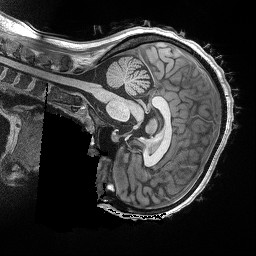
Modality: T1w
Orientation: sagittal
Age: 27
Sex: female
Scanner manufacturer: siemens
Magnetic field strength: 3 T
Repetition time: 2.53 s
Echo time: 0.00169 s